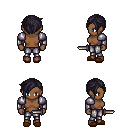
a pixel art fantasy rpg character, female body template, human, dark skin, steel arm armor, metal pants, raven pixie cut hairstyle, brown slippers, dagger, four views (front, back, left, right), 2x2 character sprite sheet, small pixel art, hard edges, no anti-aliasing